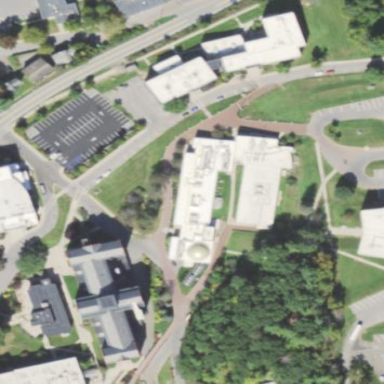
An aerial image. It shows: University building.